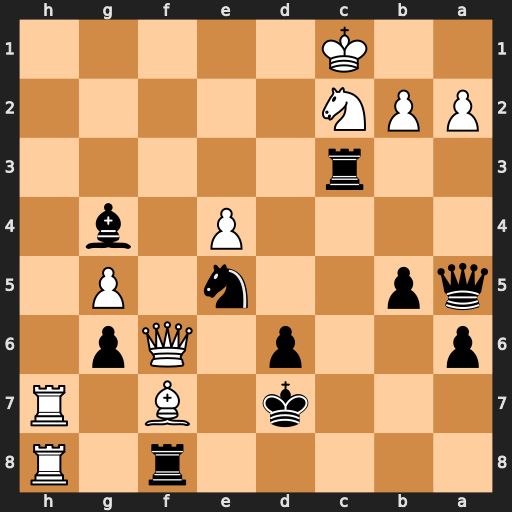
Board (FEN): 5r1R/3k1B1R/p2p1Qp1/qp2n1P1/4P1b1/2r5/PPN5/2K5
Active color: b
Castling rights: -
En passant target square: -
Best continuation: Rxc2+ Kxc2 Rxf7 Rxf7+ Kc6